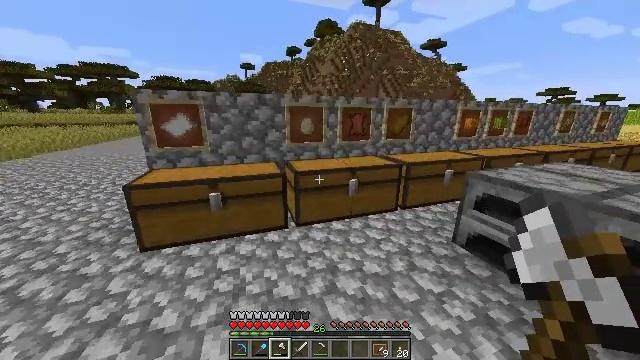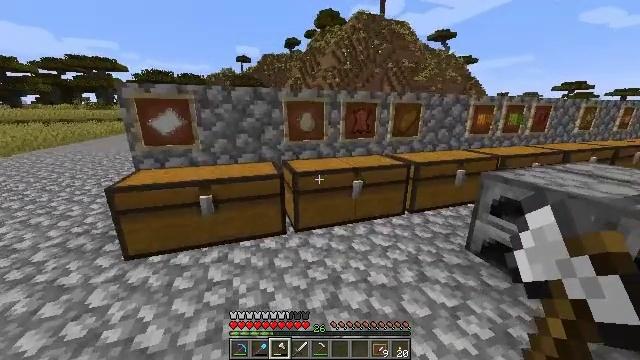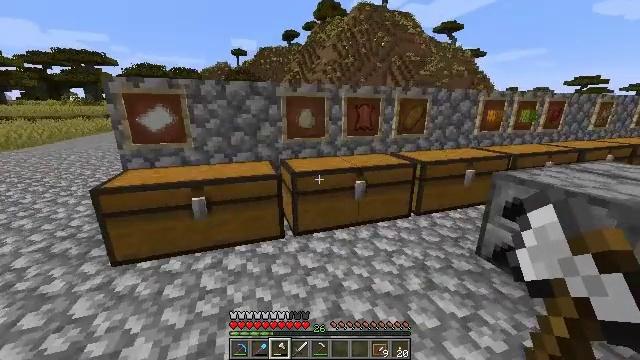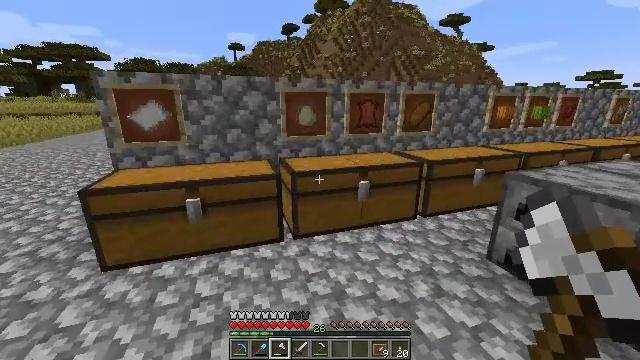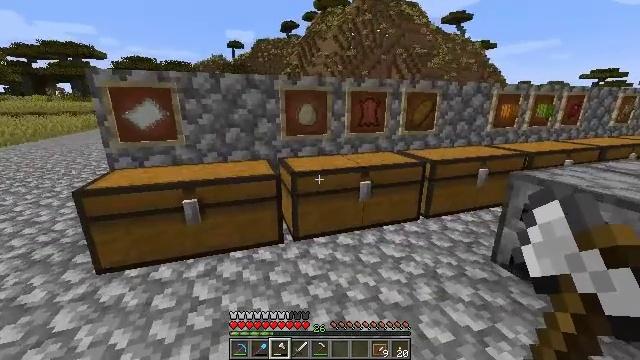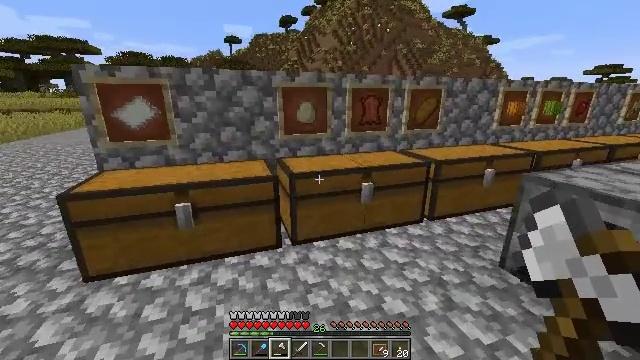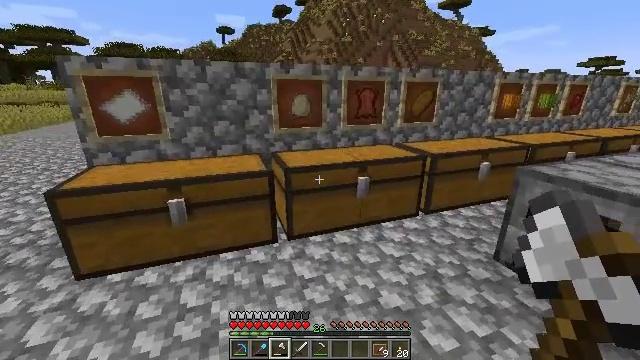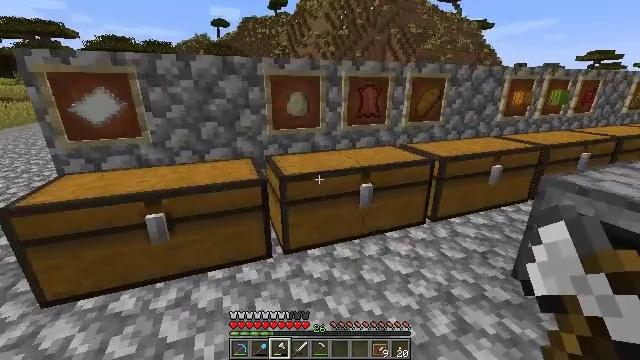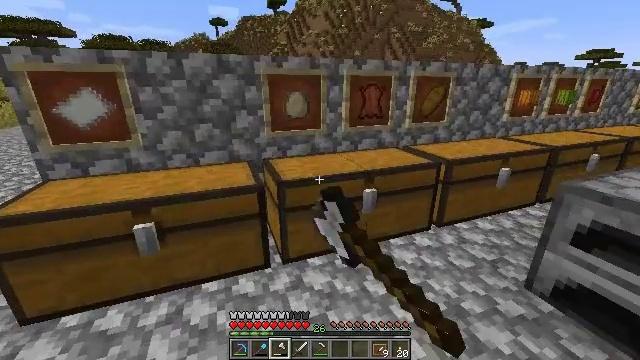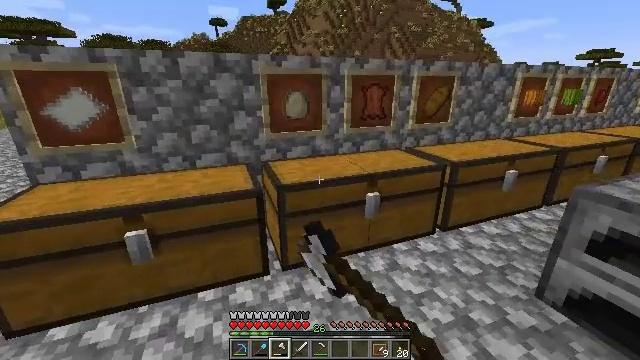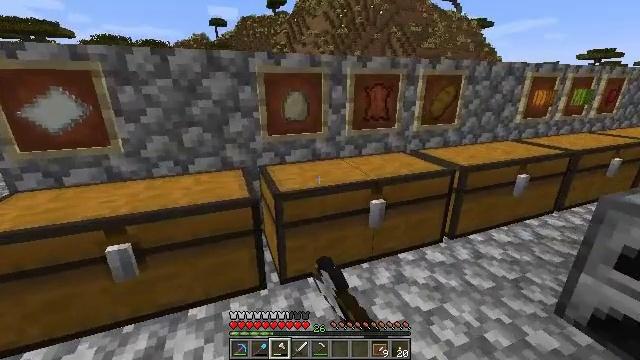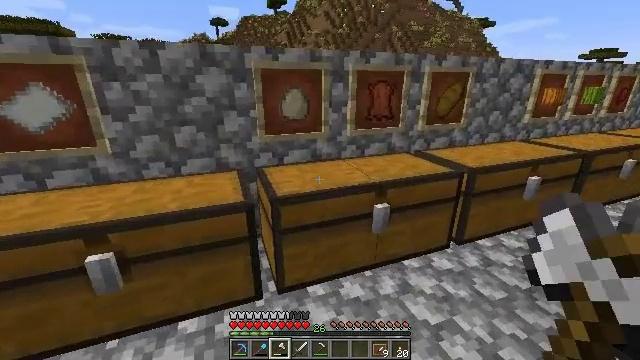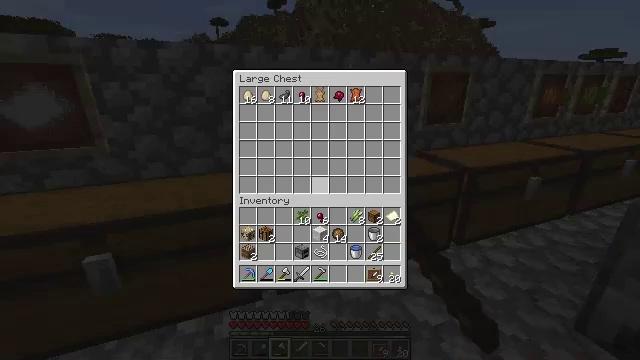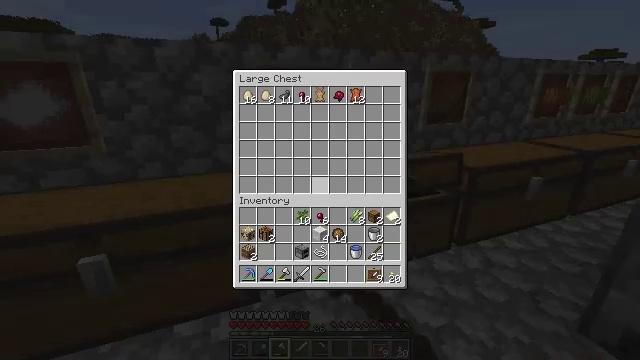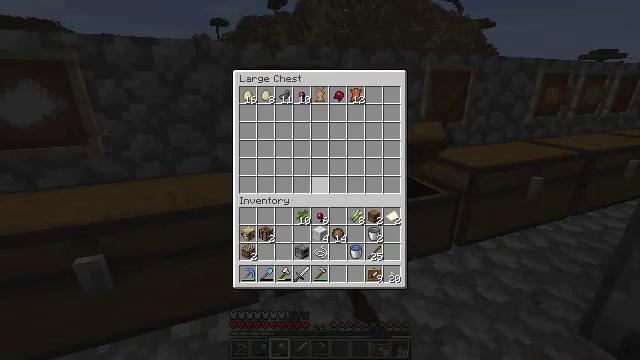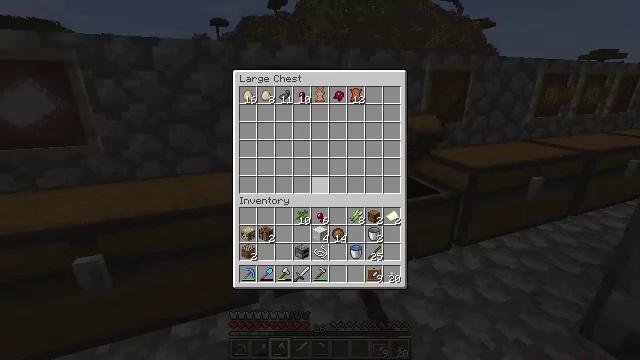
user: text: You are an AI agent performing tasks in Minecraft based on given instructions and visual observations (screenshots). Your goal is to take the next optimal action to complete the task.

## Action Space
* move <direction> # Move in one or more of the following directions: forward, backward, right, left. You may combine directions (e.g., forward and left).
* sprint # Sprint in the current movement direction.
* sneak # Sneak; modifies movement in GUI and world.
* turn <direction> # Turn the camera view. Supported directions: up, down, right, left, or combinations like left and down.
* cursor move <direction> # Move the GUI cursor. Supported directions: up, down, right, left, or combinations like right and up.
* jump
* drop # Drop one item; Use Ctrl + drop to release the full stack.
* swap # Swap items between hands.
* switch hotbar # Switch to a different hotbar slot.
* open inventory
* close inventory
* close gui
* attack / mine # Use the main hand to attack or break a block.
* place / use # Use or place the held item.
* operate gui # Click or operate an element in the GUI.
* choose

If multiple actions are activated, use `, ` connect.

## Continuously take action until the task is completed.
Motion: motion action
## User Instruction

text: Drop a crafting table.
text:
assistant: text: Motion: no_op
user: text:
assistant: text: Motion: no_op
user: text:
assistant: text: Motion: no_op
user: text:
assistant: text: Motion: no_op
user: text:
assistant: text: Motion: move forward
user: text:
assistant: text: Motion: move forward, turn right and down
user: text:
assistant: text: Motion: move forward, use / place
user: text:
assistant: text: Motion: move forward, use / place
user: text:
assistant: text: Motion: move forward, use / place
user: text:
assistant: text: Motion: use / place
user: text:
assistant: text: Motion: use / place
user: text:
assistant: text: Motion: open gui
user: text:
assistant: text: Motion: no_op
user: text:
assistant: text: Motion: no_op
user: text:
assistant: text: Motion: no_op
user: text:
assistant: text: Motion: no_op
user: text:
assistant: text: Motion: no_op
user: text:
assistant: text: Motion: no_op
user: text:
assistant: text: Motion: no_op
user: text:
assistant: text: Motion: no_op
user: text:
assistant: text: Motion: no_op
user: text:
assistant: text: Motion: no_op
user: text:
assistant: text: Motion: no_op
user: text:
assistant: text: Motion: no_op
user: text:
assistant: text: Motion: no_op
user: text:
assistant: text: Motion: no_op
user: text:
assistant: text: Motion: cursor move right
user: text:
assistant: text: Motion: sneak, cursor move right
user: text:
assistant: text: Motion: sneak, cursor move down
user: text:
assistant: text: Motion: sneak, cursor move down